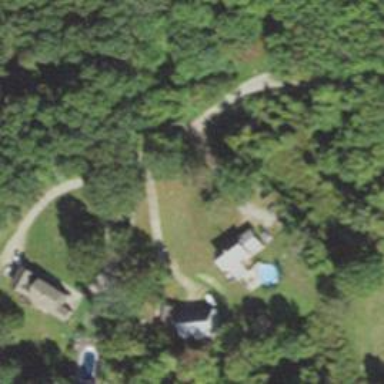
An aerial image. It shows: Residential driveway.